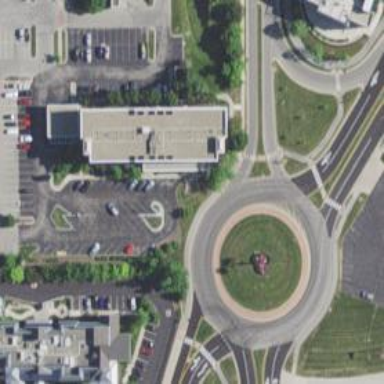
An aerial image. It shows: Secondary road made of asphalt leading to roundabout.